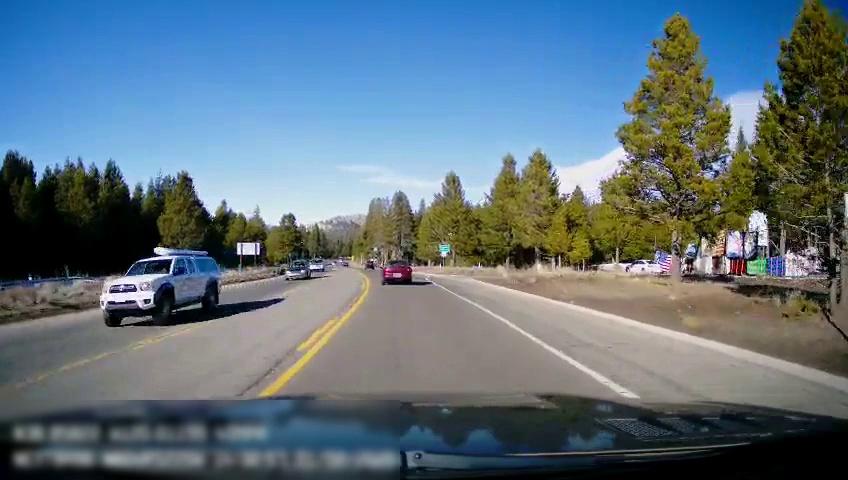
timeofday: Day
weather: Sunny
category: Drivable Space
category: Vehicles | Car
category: Vehicles | SUV
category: Vehicles | SUV
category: Vehicles | Car
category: Vehicles | Car
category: Lanes | Alternate Lane
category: Lanes | Current Lane
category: Lanes | Opposite Lane
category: Traffic | Signs